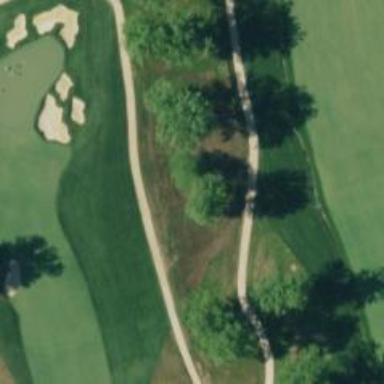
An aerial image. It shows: Service road designated as golf cart path.